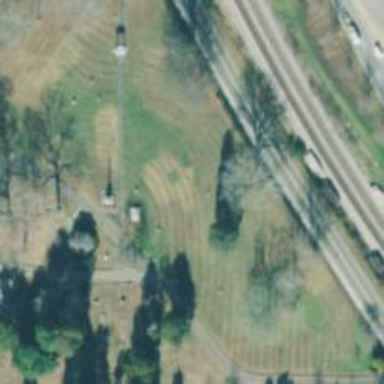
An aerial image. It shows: Historic cannon.